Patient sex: M
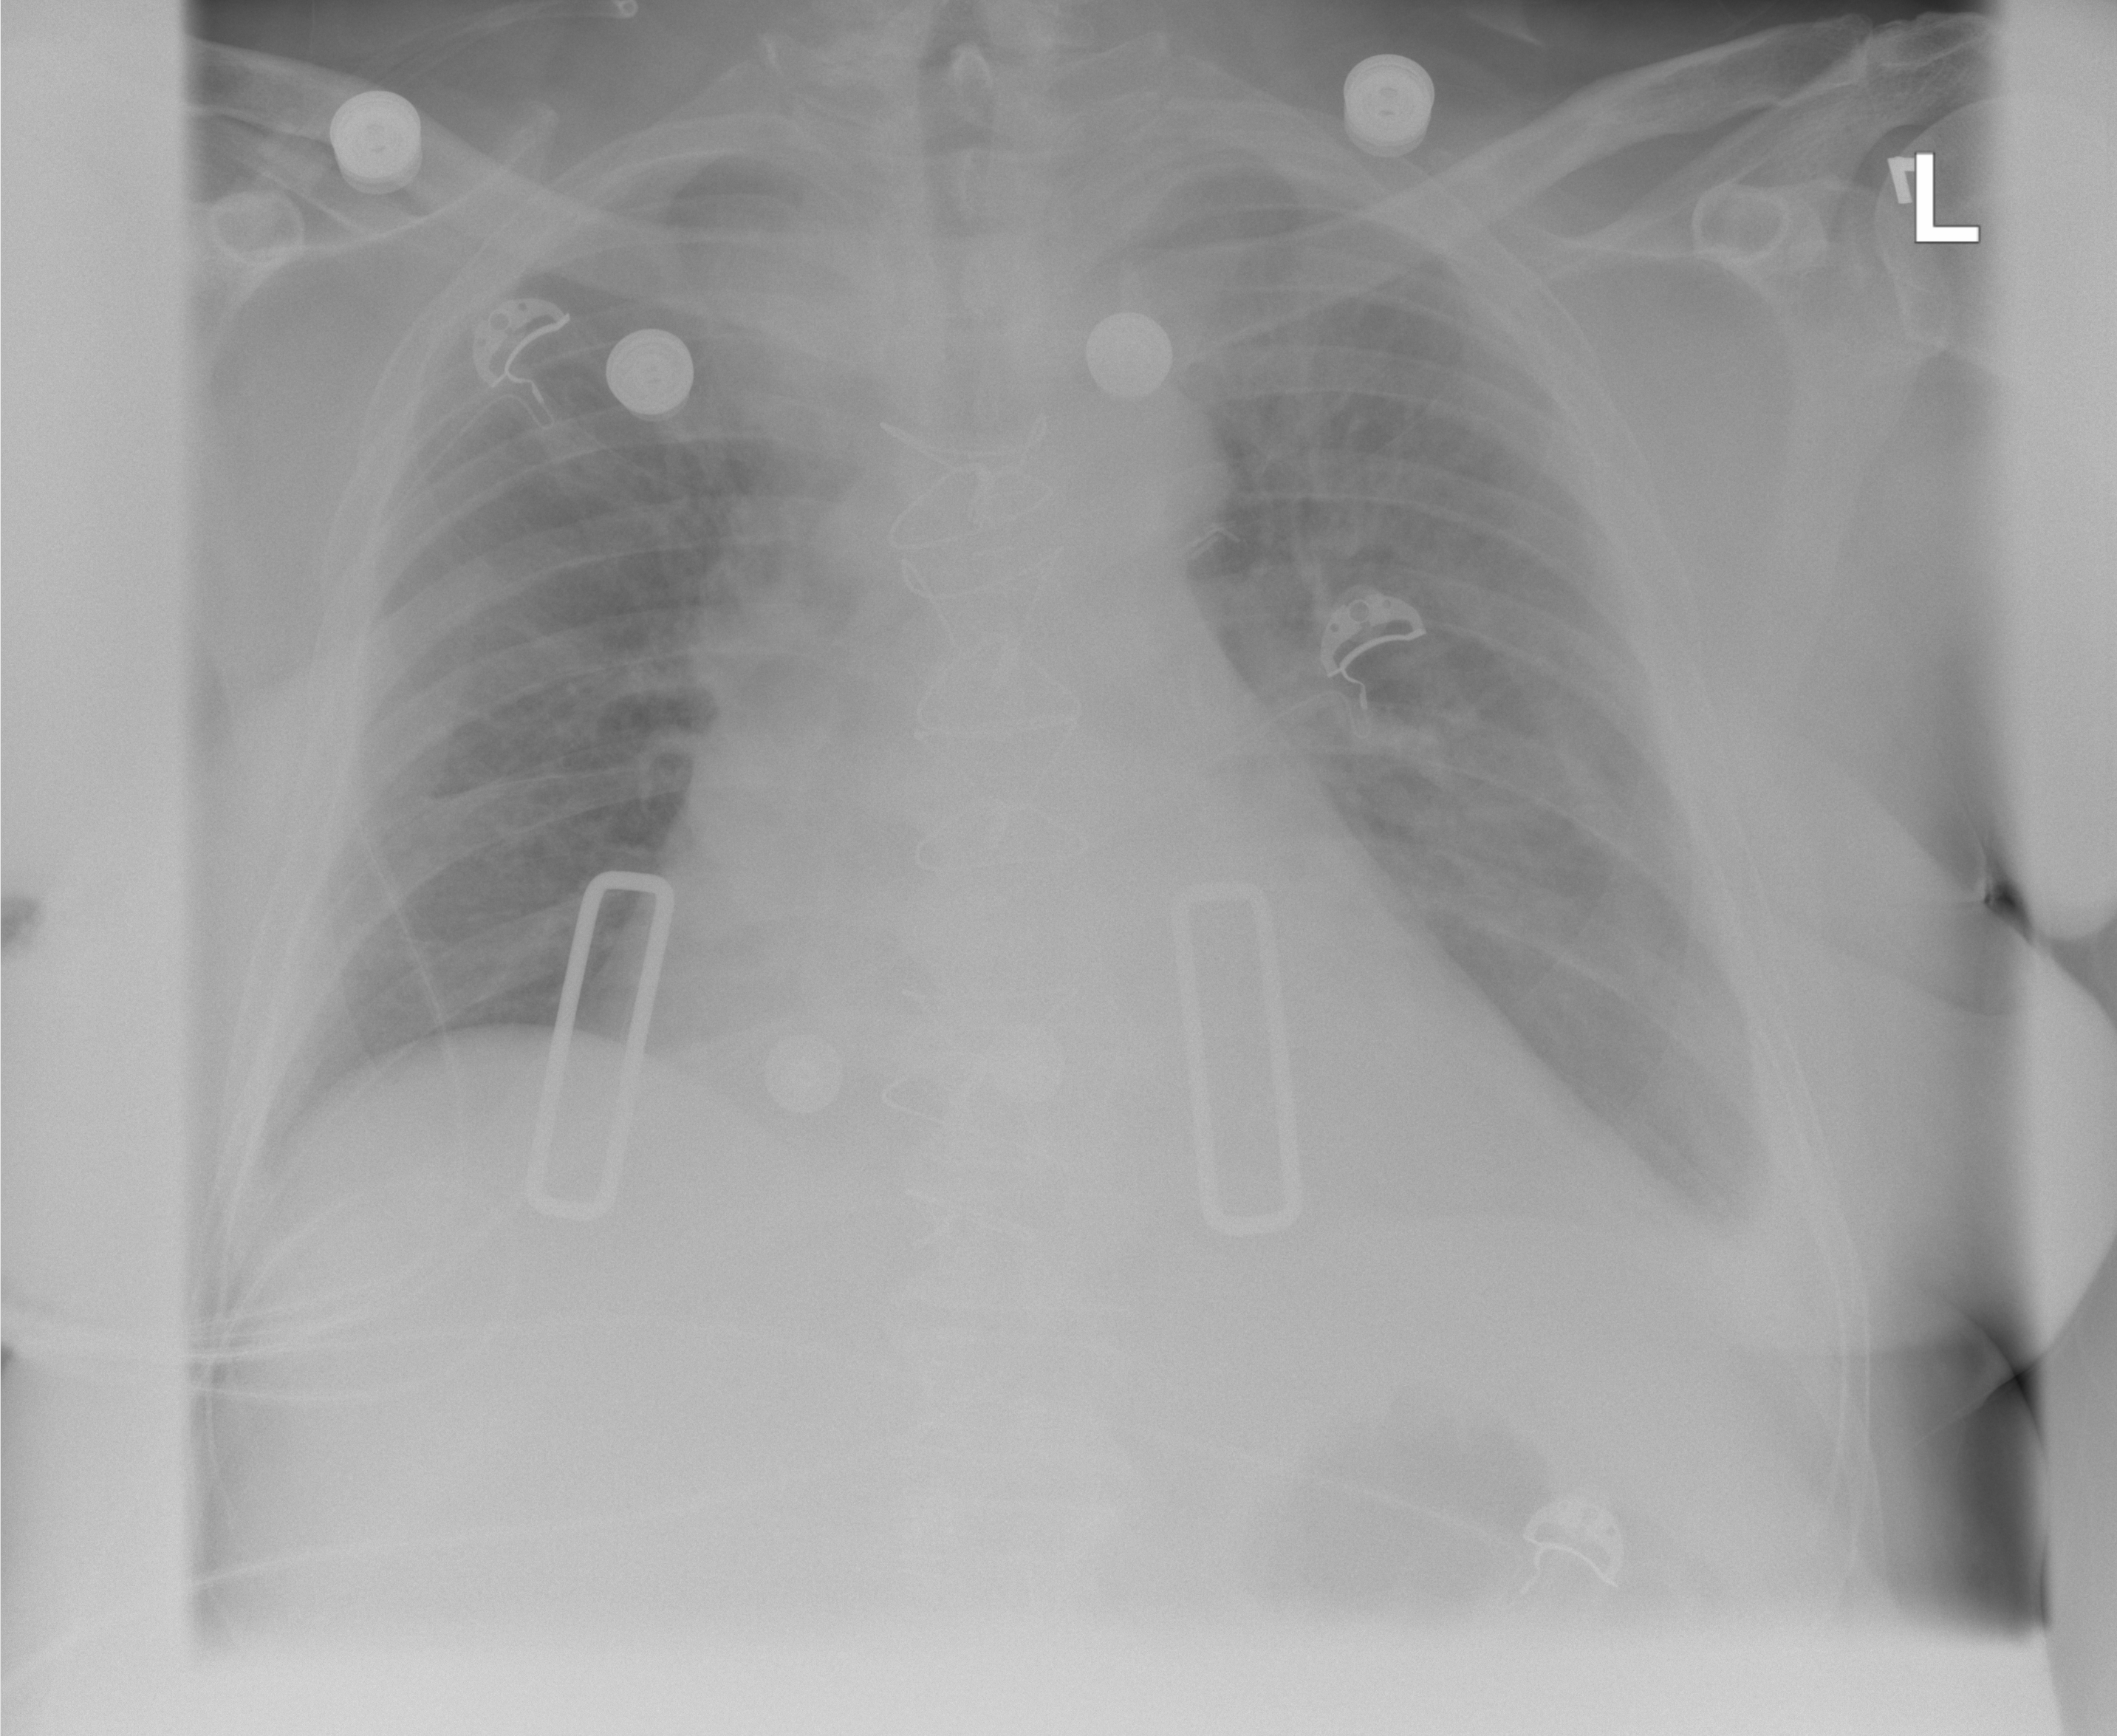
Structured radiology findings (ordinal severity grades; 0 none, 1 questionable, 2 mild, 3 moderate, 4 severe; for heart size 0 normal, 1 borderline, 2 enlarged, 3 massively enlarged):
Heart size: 2
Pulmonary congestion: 2
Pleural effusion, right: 1
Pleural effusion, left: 2
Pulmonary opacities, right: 0
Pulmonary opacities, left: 0
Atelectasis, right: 2
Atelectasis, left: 2